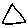
Label: triangle